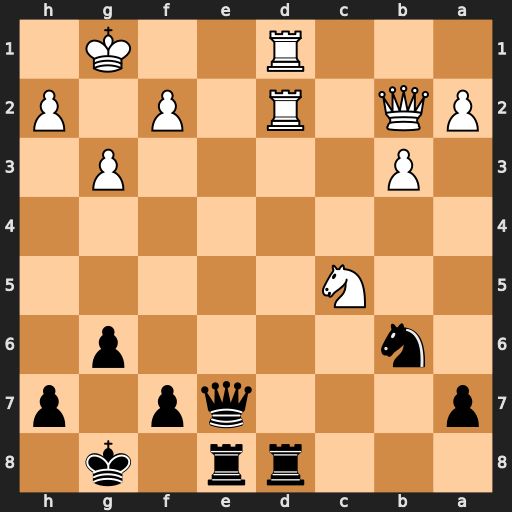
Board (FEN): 3rr1k1/p3qp1p/1n4p1/2N5/8/1P4P1/PQ1R1P1P/3R2K1
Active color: b
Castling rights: -
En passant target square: -
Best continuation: Rxd2 Qxd2 Qxc5